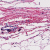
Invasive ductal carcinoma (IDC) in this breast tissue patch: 0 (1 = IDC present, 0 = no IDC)